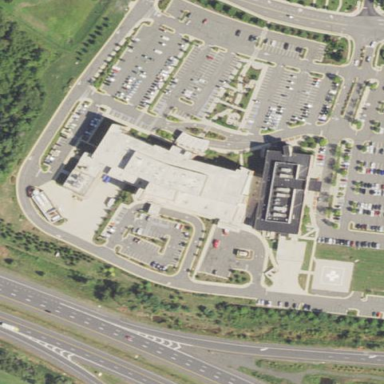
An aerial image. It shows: Healthcare facility identified as hospital.